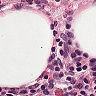
Metastatic tissue present: no